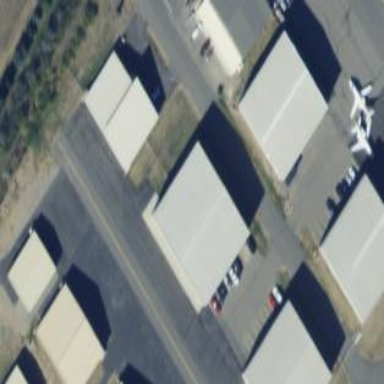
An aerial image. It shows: Building that is hangar at the airport.